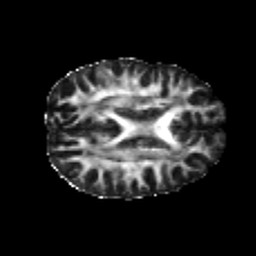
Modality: FA
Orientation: axial
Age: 20
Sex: female
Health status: healthy
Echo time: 0.074 s